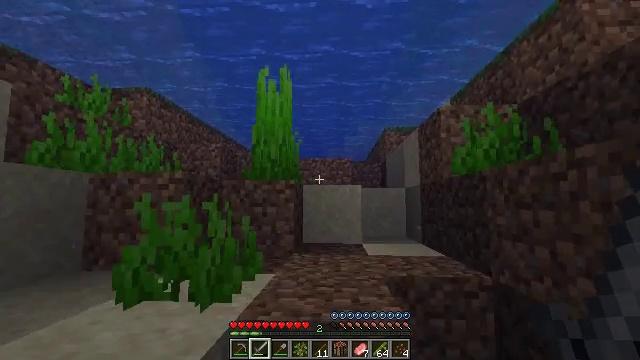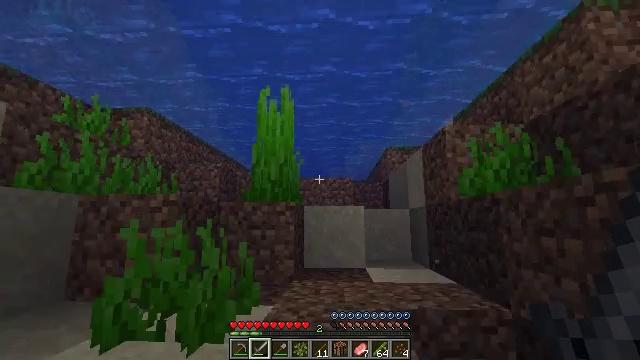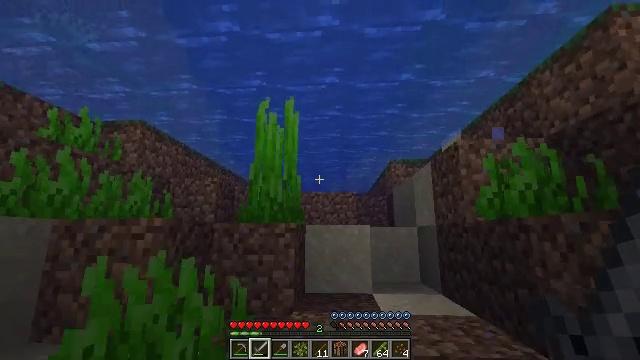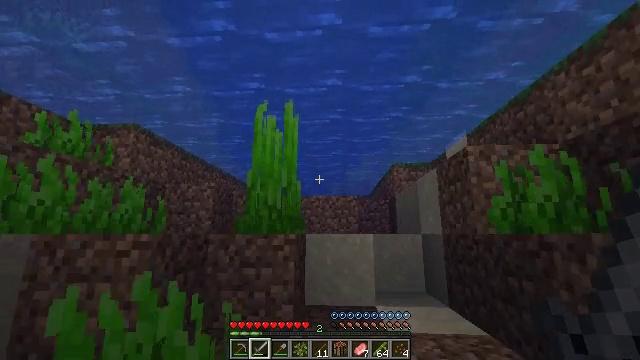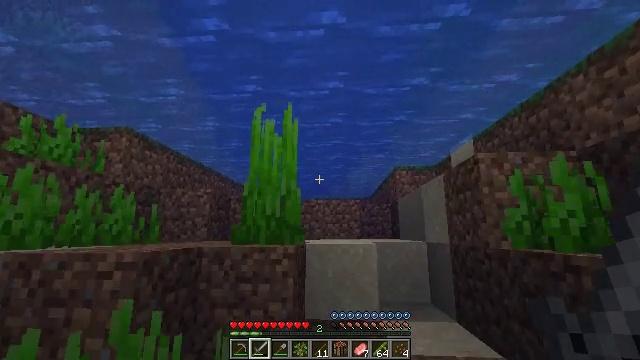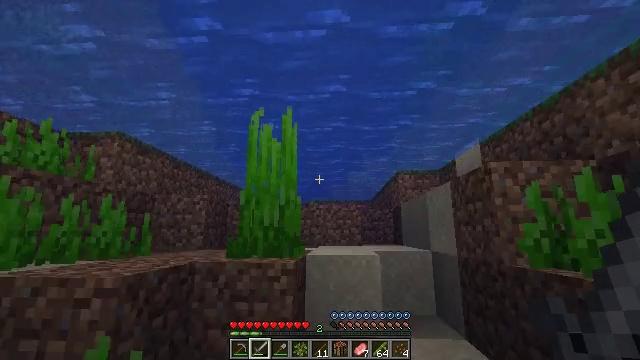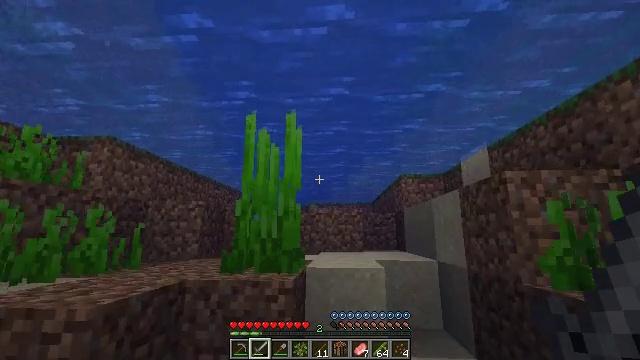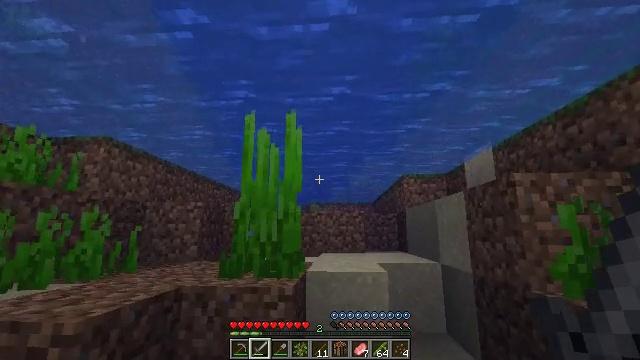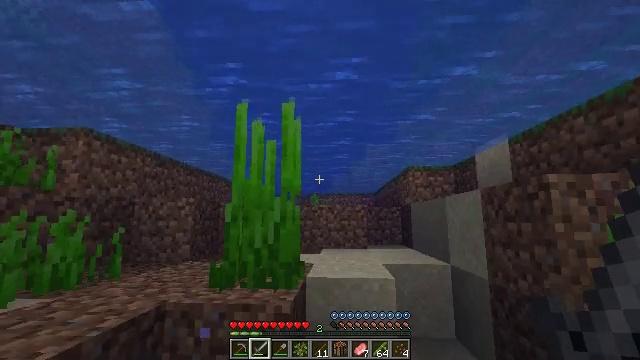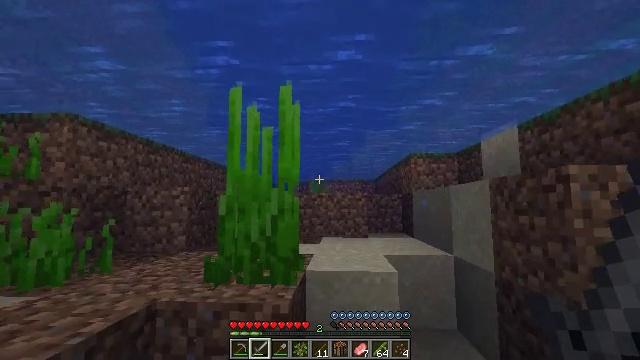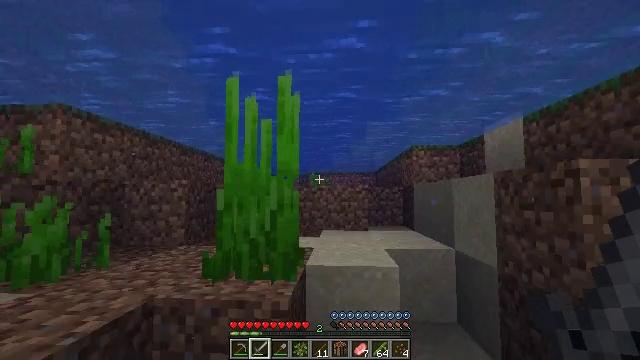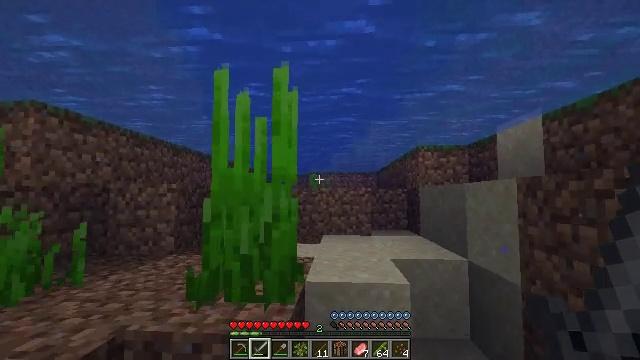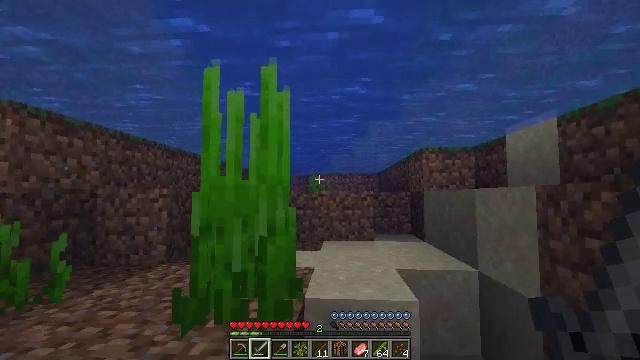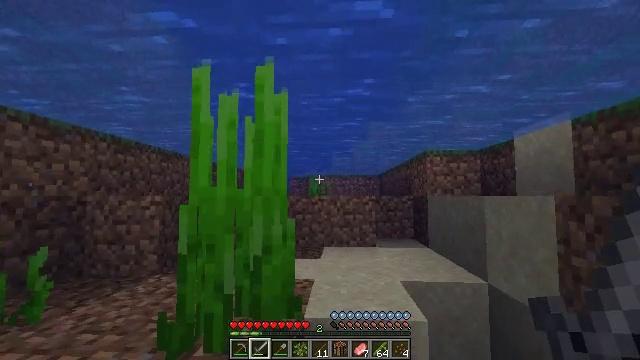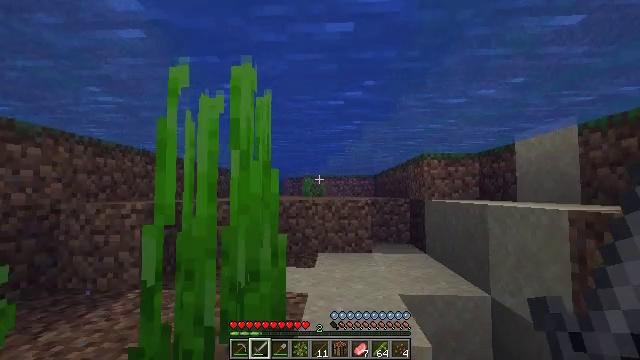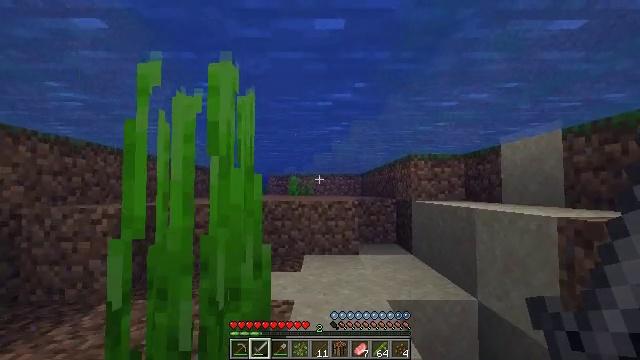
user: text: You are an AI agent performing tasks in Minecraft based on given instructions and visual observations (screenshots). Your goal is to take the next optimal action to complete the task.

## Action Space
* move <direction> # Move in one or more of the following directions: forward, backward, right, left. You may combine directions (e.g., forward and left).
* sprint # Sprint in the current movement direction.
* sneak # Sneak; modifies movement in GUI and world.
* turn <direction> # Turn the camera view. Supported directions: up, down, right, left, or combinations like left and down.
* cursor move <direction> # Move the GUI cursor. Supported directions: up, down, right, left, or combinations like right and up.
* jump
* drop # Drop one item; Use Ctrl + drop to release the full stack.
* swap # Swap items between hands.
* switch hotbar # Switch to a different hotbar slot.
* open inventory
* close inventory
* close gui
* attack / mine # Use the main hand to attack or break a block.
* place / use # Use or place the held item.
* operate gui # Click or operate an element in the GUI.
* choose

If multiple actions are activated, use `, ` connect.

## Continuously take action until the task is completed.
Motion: motion action
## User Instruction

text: Attack the melon to collect it.
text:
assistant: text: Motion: move forward, sprint, turn up, jump
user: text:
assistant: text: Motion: move forward, sprint, turn up, jump
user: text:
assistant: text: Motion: move forward, sprint, jump
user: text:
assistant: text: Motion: move forward, sprint, jump
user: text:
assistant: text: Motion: move forward, sprint, jump
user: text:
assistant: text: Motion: move forward, sprint
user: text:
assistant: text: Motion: move forward, sprint
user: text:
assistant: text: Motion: move forward, sprint, turn down
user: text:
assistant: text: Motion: move forward, sprint, turn down
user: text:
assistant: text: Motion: move forward, sprint, turn down
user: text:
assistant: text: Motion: move forward, sprint
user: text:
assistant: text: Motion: move forward, sprint, jump
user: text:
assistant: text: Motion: move forward, sprint, jump
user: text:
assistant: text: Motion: move forward, sprint, turn right, jump
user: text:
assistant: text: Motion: move forward, sprint, turn right, jump
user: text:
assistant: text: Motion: move forward, sprint
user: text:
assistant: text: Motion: move forward, sprint
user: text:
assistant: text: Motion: move forward, sprint
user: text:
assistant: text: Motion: move forward, sprint, turn down
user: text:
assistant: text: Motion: move forward, sprint, turn left and down
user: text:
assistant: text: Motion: move forward, sprint, turn left and down
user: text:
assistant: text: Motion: move forward, sprint, turn left and down
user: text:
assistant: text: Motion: move forward, sprint, turn left and down
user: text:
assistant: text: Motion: move forward, sprint
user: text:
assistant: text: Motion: move forward, sprint
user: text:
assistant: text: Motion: move forward, sprint
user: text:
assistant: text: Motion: move forward, sprint
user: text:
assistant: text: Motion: move forward, sprint, jump
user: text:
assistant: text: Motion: move forward, sprint, jump
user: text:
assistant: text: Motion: move forward, sprint, jump